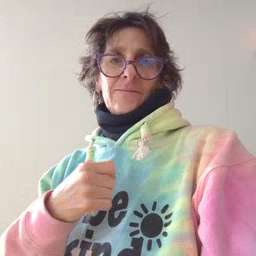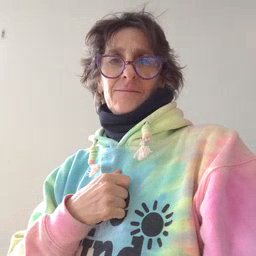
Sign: gift